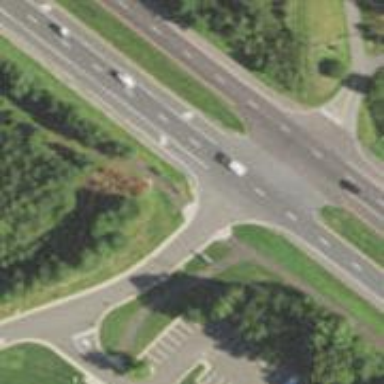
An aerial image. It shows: Unmarked crossing for cyclists on cycleway.